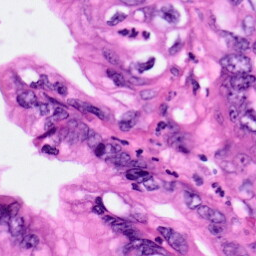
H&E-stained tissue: Pancreatic